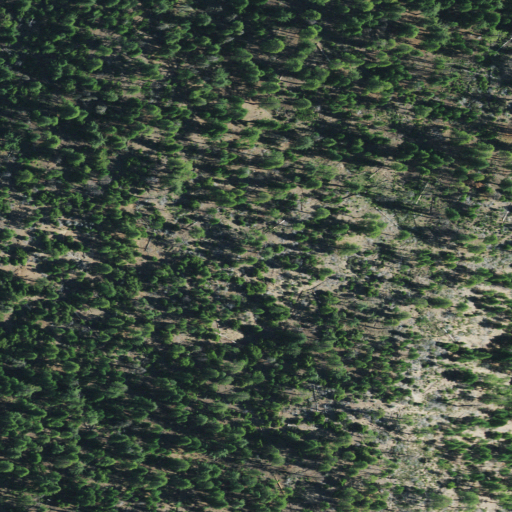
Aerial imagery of ridge(s) in California named Iron Spring Ridge containing evergreen forest, shrub, and grassland